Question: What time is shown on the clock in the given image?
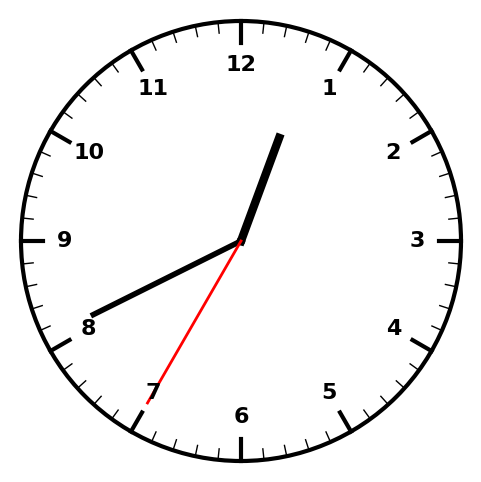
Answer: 12:40:35